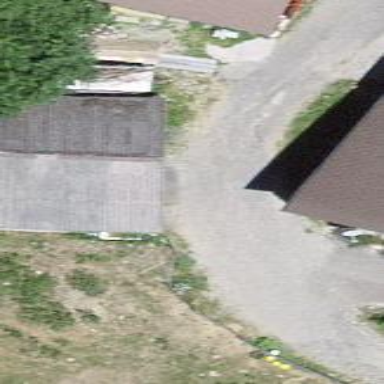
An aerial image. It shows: Garage.